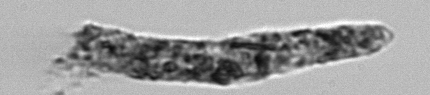
Label: fecal_pellet